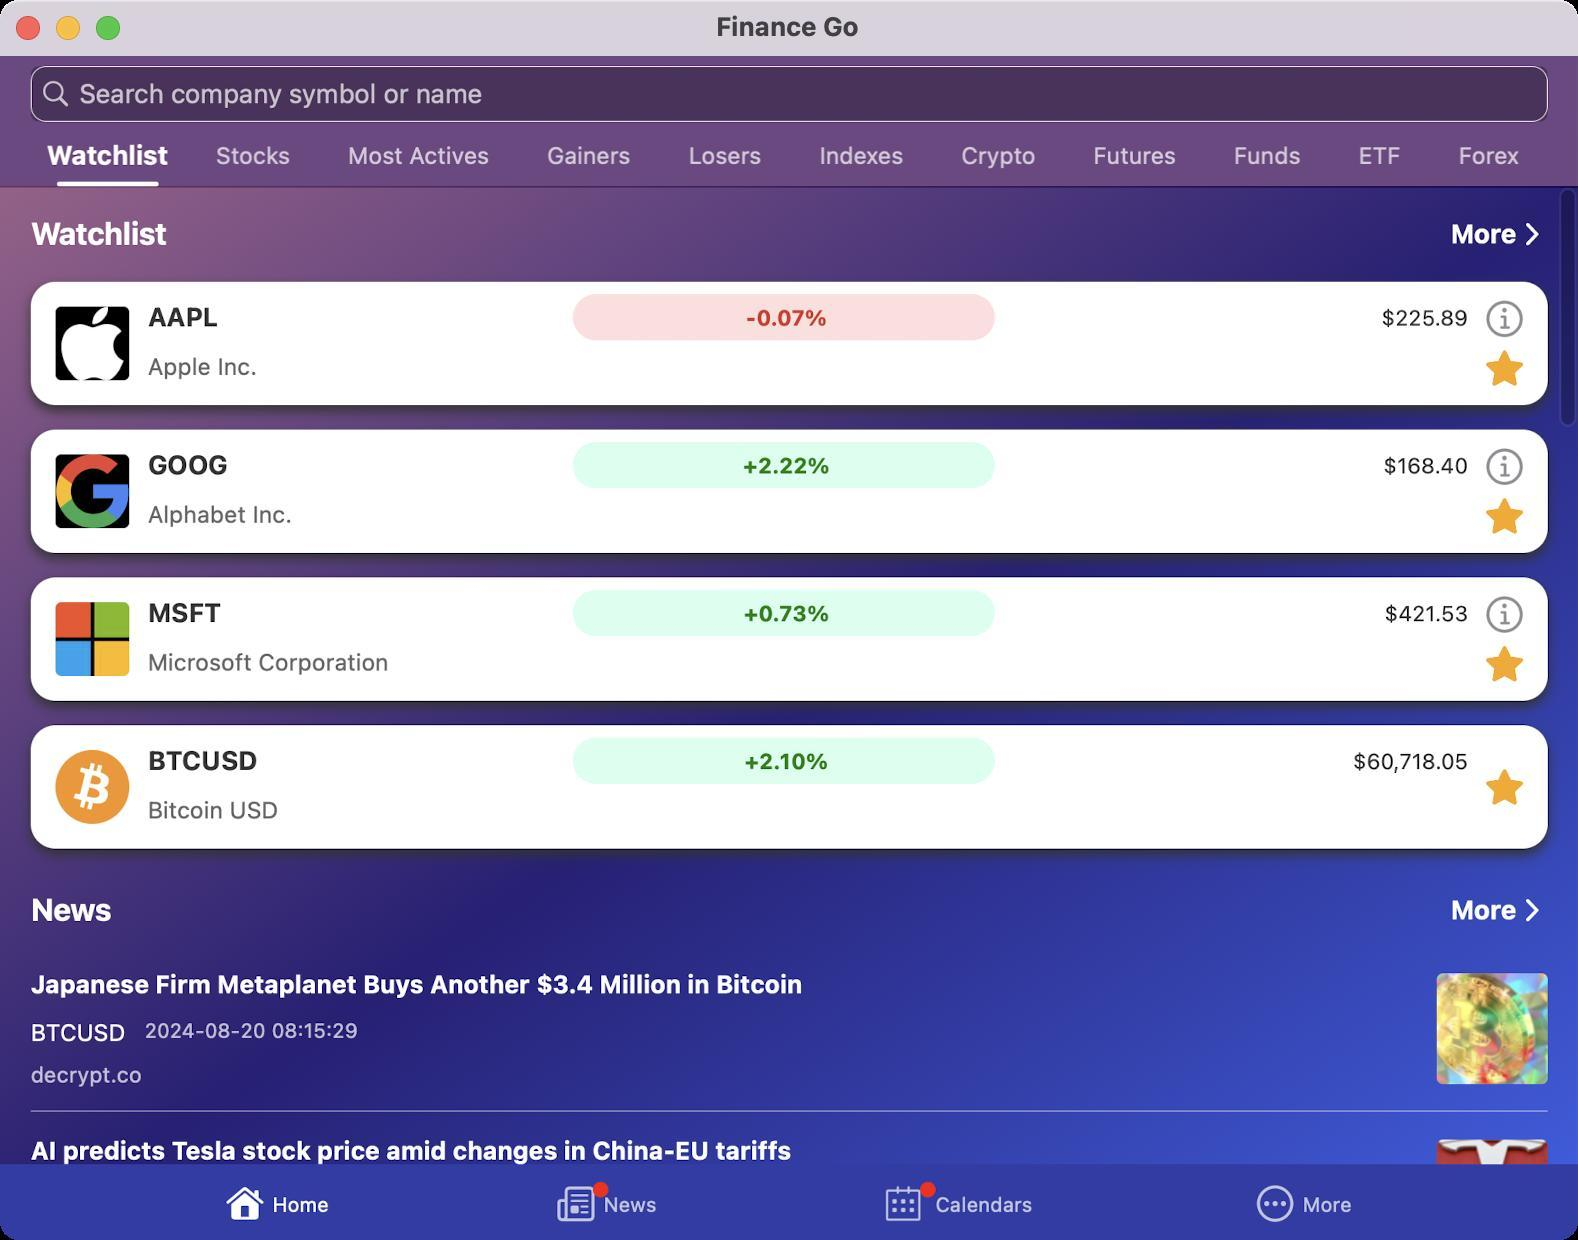
Accessibility tree:
{"name": "Finance_Go", "role": "AXWindow", "description": null, "role_description": "standard window", "value": null, "position": "352.00;95.00", "size": "789;620", "children": [{"name": null, "role": "AXGroup", "description": null, "role_description": "group", "value": null, "position": "0.00;0.00", "size": "789;620", "children": [{"name": null, "role": "AXGroup", "description": null, "role_description": "group", "value": null, "position": "0.00;0.00", "size": "789;621", "children": [{"name": null, "role": "AXGroup", "description": null, "role_description": "group", "value": null, "position": "0.00;0.00", "size": "789;621", "children": [{"name": null, "role": "AXGroup", "description": null, "role_description": "Nav bar", "value": null, "position": "0.00;27.72", "size": "789;38", "children": [{"name": null, "role": "AXTextField", "description": "Search company symbol or name", "role_description": "search text field", "value": "", "position": "15.40;33.11", "size": "758;28", "children": []}]}, {"name": null, "role": "AXGroup", "description": null, "role_description": "group", "value": null, "position": "0.00;0.00", "size": "789;621", "children": [{"name": null, "role": "AXGroup", "description": null, "role_description": "group", "value": null, "position": "0.00;0.00", "size": "789;621", "children": [{"name": null, "role": "AXGroup", "description": null, "role_description": "collection", "value": null, "position": "0.00;62.37", "size": "789;31", "children": [{"name": null, "role": "AXGroup", "description": null, "role_description": "group", "value": null, "position": "28.49;62.37", "size": "51;31", "children": [{"name": null, "role": "AXStaticText", "description": "Watchlist", "role_description": "text", "value": null, "position": "23.29;70.07", "size": "61;15", "children": []}]}, {"name": null, "role": "AXGroup", "description": null, "role_description": "group", "value": null, "position": "107.80;62.37", "size": "38;31", "children": [{"name": null, "role": "AXStaticText", "description": "Stocks", "role_description": "text", "value": null, "position": "107.99;70.46", "size": "37;15", "children": []}]}, {"name": null, "role": "AXGroup", "description": null, "role_description": "group", "value": null, "position": "174.02;62.37", "size": "71;31", "children": [{"name": null, "role": "AXStaticText", "description": "Most Actives", "role_description": "text", "value": null, "position": "174.02;70.46", "size": "71;15", "children": []}]}, {"name": null, "role": "AXGroup", "description": null, "role_description": "group", "value": null, "position": "273.35;62.37", "size": "42;31", "children": [{"name": null, "role": "AXStaticText", "description": "Gainers", "role_description": "text", "value": null, "position": "273.54;70.46", "size": "42;15", "children": []}]}, {"name": null, "role": "AXGroup", "description": null, "role_description": "group", "value": null, "position": "344.19;62.37", "size": "37;31", "children": [{"name": null, "role": "AXStaticText", "description": "Losers", "role_description": "text", "value": null, "position": "344.38;70.46", "size": "37;15", "children": []}]}, {"name": null, "role": "AXGroup", "description": null, "role_description": "group", "value": null, "position": "409.64;62.37", "size": "42;31", "children": [{"name": null, "role": "AXStaticText", "description": "Indexes", "role_description": "text", "value": null, "position": "409.83;70.46", "size": "42;15", "children": []}]}, {"name": null, "role": "AXGroup", "description": null, "role_description": "group", "value": null, "position": "480.48;62.37", "size": "38;31", "children": [{"name": null, "role": "AXStaticText", "description": "Crypto", "role_description": "text", "value": null, "position": "480.67;70.46", "size": "37;15", "children": []}]}, {"name": null, "role": "AXGroup", "description": null, "role_description": "group", "value": null, "position": "546.70;62.37", "size": "42;31", "children": [{"name": null, "role": "AXStaticText", "description": "Futures", "role_description": "text", "value": null, "position": "546.70;70.46", "size": "42;15", "children": []}]}, {"name": null, "role": "AXGroup", "description": null, "role_description": "group", "value": null, "position": "616.77;62.37", "size": "34;31", "children": [{"name": null, "role": "AXStaticText", "description": "Funds", "role_description": "text", "value": null, "position": "616.96;70.46", "size": "33;15", "children": []}]}, {"name": null, "role": "AXGroup", "description": null, "role_description": "group", "value": null, "position": "679.14;62.37", "size": "22;31", "children": [{"name": null, "role": "AXStaticText", "description": "ETF", "role_description": "text", "value": null, "position": "679.33;70.46", "size": "21;15", "children": []}]}, {"name": null, "role": "AXGroup", "description": null, "role_description": "group", "value": null, "position": "729.19;62.37", "size": "31;31", "children": [{"name": null, "role": "AXStaticText", "description": "Forex", "role_description": "text", "value": null, "position": "729.38;70.46", "size": "30;15", "children": []}]}]}, {"name": null, "role": "AXGroup", "description": null, "role_description": "table", "value": null, "position": "0.00;93.17", "size": "789;527", "children": [{"name": null, "role": "AXStaticText", "description": "Pull down to refresh", "role_description": "text", "value": null, "position": "0.00;51.59", "size": "789;21", "children": []}, {"name": null, "role": "AXStaticText", "description": "Last update: Today 14:25", "role_description": "text", "value": null, "position": "0.00;72.38", "size": "789;21", "children": []}, {"name": null, "role": "AXHeading", "description": "", "role_description": "heading", "value": null, "position": "0.00;93.17", "size": "789;42", "children": [{"name": null, "role": "AXHeading", "description": "Watchlist", "role_description": "heading", "value": null, "position": "15.40;105.49", "size": "758;23", "children": []}, {"name": null, "role": "AXButton", "description": "More", "role_description": "button", "value": null, "position": "725.34;104.72", "size": "33;25", "children": []}]}, {"name": null, "role": "AXGroup", "description": null, "role_description": "group", "value": "", "position": "0.00;134.75", "size": "789;74", "children": [{"name": null, "role": "AXStaticText", "description": "AAPL, -0.07%, $225.89, Apple Inc.", "role_description": "text", "value": "", "position": "0.00;134.75", "size": "789;74", "children": []}, {"name": null, "role": "AXButton", "description": "icon info", "role_description": "button", "value": null, "position": "743.05;150.15", "size": "18;18", "children": []}, {"name": null, "role": "AXButton", "description": "icon star", "role_description": "button", "value": null, "position": "743.05;174.79", "size": "18;18", "children": []}]}, {"name": null, "role": "AXGroup", "description": null, "role_description": "group", "value": "", "position": "0.00;208.67", "size": "789;74", "children": [{"name": null, "role": "AXStaticText", "description": "GOOG, +2.22%, $168.40, Alphabet Inc.", "role_description": "text", "value": "", "position": "0.00;208.67", "size": "789;74", "children": []}, {"name": null, "role": "AXButton", "description": "icon info", "role_description": "button", "value": null, "position": "743.05;224.07", "size": "18;18", "children": []}, {"name": null, "role": "AXButton", "description": "icon star", "role_description": "button", "value": null, "position": "743.05;248.71", "size": "18;18", "children": []}]}, {"name": null, "role": "AXGroup", "description": null, "role_description": "group", "value": "", "position": "0.00;282.59", "size": "789;74", "children": [{"name": null, "role": "AXStaticText", "description": "MSFT, +0.73%, $421.53, Microsoft Corporation", "role_description": "text", "value": "", "position": "0.00;282.59", "size": "789;74", "children": []}, {"name": null, "role": "AXButton", "description": "icon info", "role_description": "button", "value": null, "position": "743.05;297.99", "size": "18;18", "children": []}, {"name": null, "role": "AXButton", "description": "icon star", "role_description": "button", "value": null, "position": "743.05;322.63", "size": "18;18", "children": []}]}, {"name": null, "role": "AXGroup", "description": null, "role_description": "group", "value": "", "position": "0.00;356.51", "size": "789;74", "children": [{"name": null, "role": "AXStaticText", "description": "BTCUSD, +2.15%, $60,749.38, Bitcoin USD", "role_description": "text", "value": "", "position": "0.00;356.51", "size": "789;74", "children": []}, {"name": null, "role": "AXButton", "description": "icon star", "role_description": "button", "value": null, "position": "743.05;384.23", "size": "18;18", "children": []}]}, {"name": null, "role": "AXHeading", "description": "", "role_description": "heading", "value": null, "position": "0.00;431.20", "size": "789;42", "children": [{"name": null, "role": "AXHeading", "description": "News", "role_description": "heading", "value": null, "position": "15.40;443.52", "size": "758;23", "children": []}, {"name": null, "role": "AXButton", "description": "More", "role_description": "button", "value": null, "position": "725.34;442.75", "size": "33;25", "children": []}]}, {"name": null, "role": "AXGroup", "description": null, "role_description": "group", "value": "", "position": "0.00;472.78", "size": "789;83", "children": [{"name": null, "role": "AXStaticText", "description": "Japanese Firm Metaplanet Buys Another $3.4 Million in Bitcoin, BTCUSD, decrypt.co, 2024-08-20 08:15:29", "role_description": "text", "value": "", "position": "0.00;472.78", "size": "789;83", "children": []}]}, {"name": null, "role": "AXGroup", "description": null, "role_description": "group", "value": "", "position": "0.00;555.94", "size": "789;83", "children": [{"name": null, "role": "AXStaticText", "description": "AI predicts Tesla stock price amid changes in China-EU tariffs, TSLA, finbold.com, 2024-08-20 08:05:33", "role_description": "text", "value": "", "position": "0.00;555.94", "size": "789;83", "children": []}]}]}]}]}]}, {"name": null, "role": "AXGroup", "description": "Tab Bar", "role_description": "group", "value": null, "position": "0.00;582.12", "size": "789;38", "children": [{"name": null, "role": "AXRadioButton", "description": "Home", "role_description": "tab", "value": 1, "position": "57.75;582.89", "size": "162;38", "children": []}, {"name": null, "role": "AXRadioButton", "description": "News", "role_description": "tab", "value": 0, "position": "223.30;582.89", "size": "161;38", "children": []}, {"name": null, "role": "AXRadioButton", "description": "Calendars", "role_description": "tab", "value": 0, "position": "387.31;582.89", "size": "182;38", "children": []}, {"name": null, "role": "AXRadioButton", "description": "More", "role_description": "tab", "value": 0, "position": "572.88;582.89", "size": "159;38", "children": []}]}]}]}, {"name": null, "role": "AXButton", "description": null, "role_description": "close button", "value": null, "position": "7.00;6.00", "size": "14;16", "children": []}, {"name": null, "role": "AXButton", "description": null, "role_description": "full screen button", "value": null, "position": "47.00;6.00", "size": "14;16", "children": [{"name": null, "role": "AXGroup", "description": null, "role_description": "group", "value": null, "position": "47.00;6.00", "size": "14;16", "children": []}]}, {"name": null, "role": "AXButton", "description": null, "role_description": "minimize button", "value": null, "position": "27.00;6.00", "size": "14;16", "children": []}, {"name": null, "role": "AXStaticText", "description": null, "role_description": "text", "value": "Finance Go", "position": "356.00;5.00", "size": "76;16", "children": []}]}